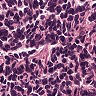
Metastatic tissue present: no